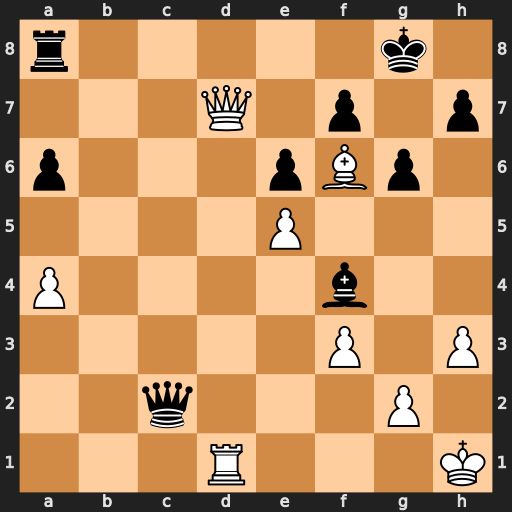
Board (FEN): r5k1/3Q1p1p/p3pBp1/4P3/P4b2/5P1P/2q3P1/3R3K
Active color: w
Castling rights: -
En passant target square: -
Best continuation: Qd8+ Rxd8 Rxd8#